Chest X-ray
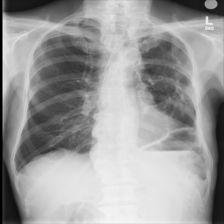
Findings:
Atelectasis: negative
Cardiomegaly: negative
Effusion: negative
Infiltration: negative
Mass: negative
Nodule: negative
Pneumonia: negative
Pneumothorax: negative
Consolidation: negative
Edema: negative
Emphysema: negative
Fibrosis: negative
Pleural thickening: negative
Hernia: negative